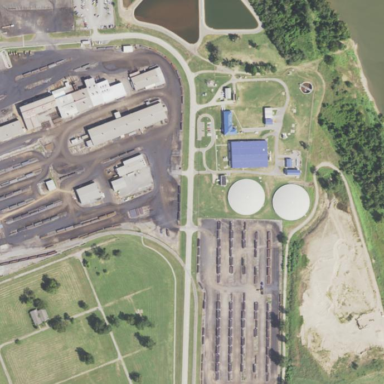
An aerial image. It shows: Water works facility.